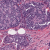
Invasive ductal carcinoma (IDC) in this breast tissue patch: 1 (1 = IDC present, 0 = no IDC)